Question: I am in a Highschool club where we create windows store apps. I am in charge of the code that allows the user to either download files from their online onedrive storage, or upload files. So far I have successfully logged the user in and gained access to onedrive and display the users name with the following code:
'''
private async void LoadProfile()
{
bool connected = false;
string text = "No Error:";
try
{
var authClient = new LiveAuthClient();
LiveLoginResult result = await authClient.LoginAsync(new List<string>() {"wl.signin", "wl.skydrive"});
if (result.Status == LiveConnectSessionStatus.Connected)
{
connected = true;
var connectClient = new LiveConnectClient(result.Session);
var meResult = await connectClient.GetAsync("me");
dynamic meData = meResult.Result;
Textblock_profilename.Text = meData.name;
}
}
catch (LiveAuthException ex)
{
//Set text to corresponding error
text = ex.ToString();
}
catch (LiveConnectException ex)
{
//Set text to corresponding error
text = ex.ToString();
}
if (text[0].ToString() != "N")
{
var dialog = new Windows.UI.Popups.MessageDialog(text);
await dialog.ShowAsync();
}
}
'''
I gained the code from the following MSDN tutorial: <URL>
However when I try to follow the next step, downloading and uploading files, I cannot get it to work. Right now I am just trying to press a button, and have the code download a test file:
'''
private async void Button_downloadFile_Click(object sender, RoutedEventArgs e)
{
try
{
LiveDownloadOperation operation = await connectClient.CreateBackgroundDownloadAsync("skydrive/documents/enter_path");
var result = await operation.StartAsync();
//DO SOMETHING WITH RESULT HERE
}
catch
{
// Handle any errors.
}
}
'''
However this code throws the following errors:

This is straight from the MSDN tutorial, and can't figure out how to fix the error. My best guess is I'm missing a "using" statement, but can't figure out what I am missing. Thanks for any and all help!
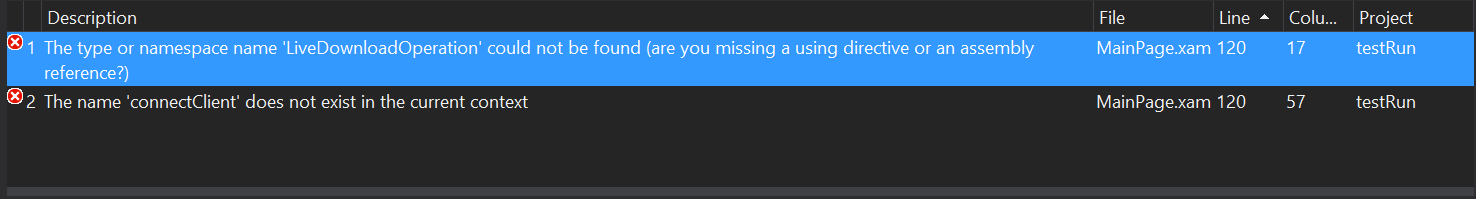
Answer: Make sure you're updated to use the Live SDK 5.6 binary. Be sure to let us know if you have any other problems with OneDrive integration!